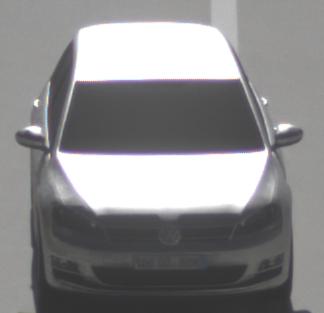
Make: VW
Model: Golf 1.2 TSI BMT
Detailed model: Golf (VII)
Model produced from: 2012/11
Model produced until: 2014/05
Doors: 3
Color: white
Road condition: wet road
Daytime: morning or afternoon
Contrast: high contrast